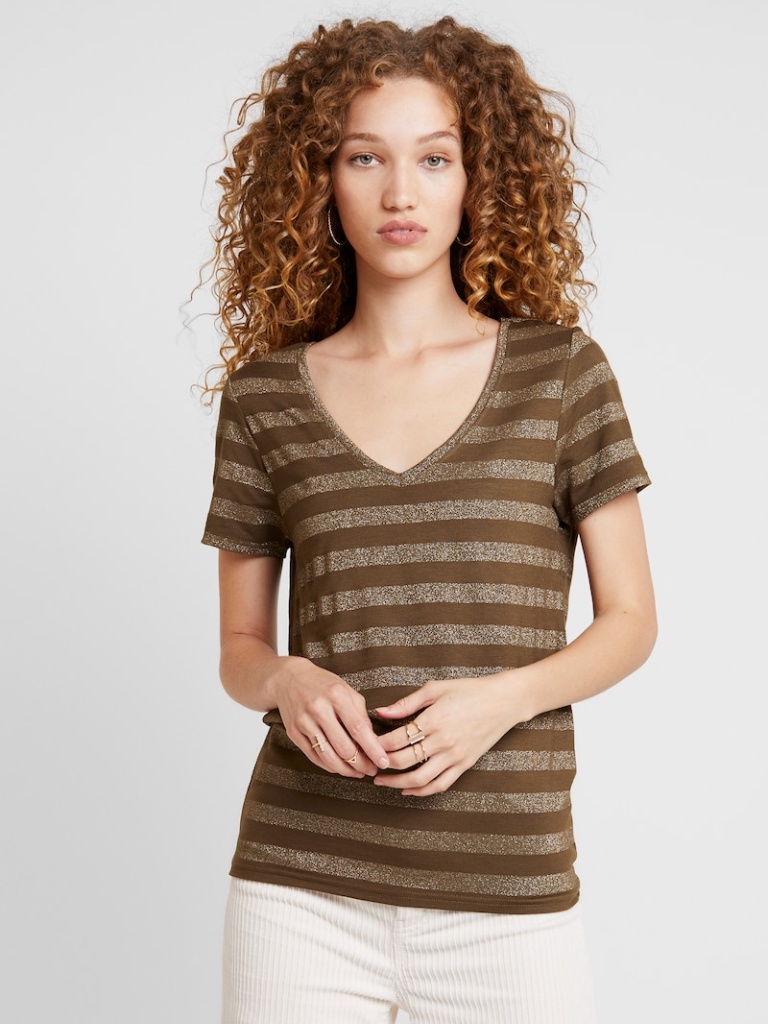
cotton relaxed short sleeve hip length Untucked v-neck t-shirt